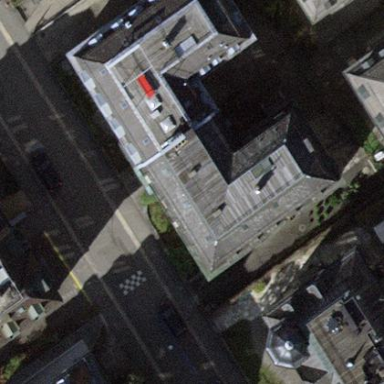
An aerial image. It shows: Building with distinctive mansard roof shape.